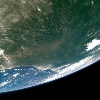
Label: land